Question: By this piece of code I'm generating multiple plots(PIE chats) in one pdf
'''
import matplotlib.pyplot as plt
from matplotlib.backends.backend_pdf import PdfPages
pp = PdfPages('long.pdf')
lists = [
([1, 3, 6], ["bells label", "whistles label", "pasta label"], 'title-1'),
([11, 3, 6, 5], ["red colour", "blue colour", "green colour", "back colour"], 'title-2')
]
for x_list,label_list,title in lists:
plt.figure(figsize=(2,2), dpi=100)
# plt.axes([0.1, 0.1, 0.8, 0.8])
plt.axis('equal')
explode = [0.2]
explode += [0 for x in range(len(x_list)-1)]
plt.pie(x_list, labels=label_list, explode=explode, autopct="%1.1f%%", startangle=90)
plt.title(title)
plt.savefig(pp, format='pdf')
# pp.savefig()
pp.close()
'''
but I'm getting output like this, very unclear/overlapped/stripped.
How can I fix this ?

PS: I need your expertise in this library.
How can I improve this in looking/structure ?
Any suggestion would be appreciated.
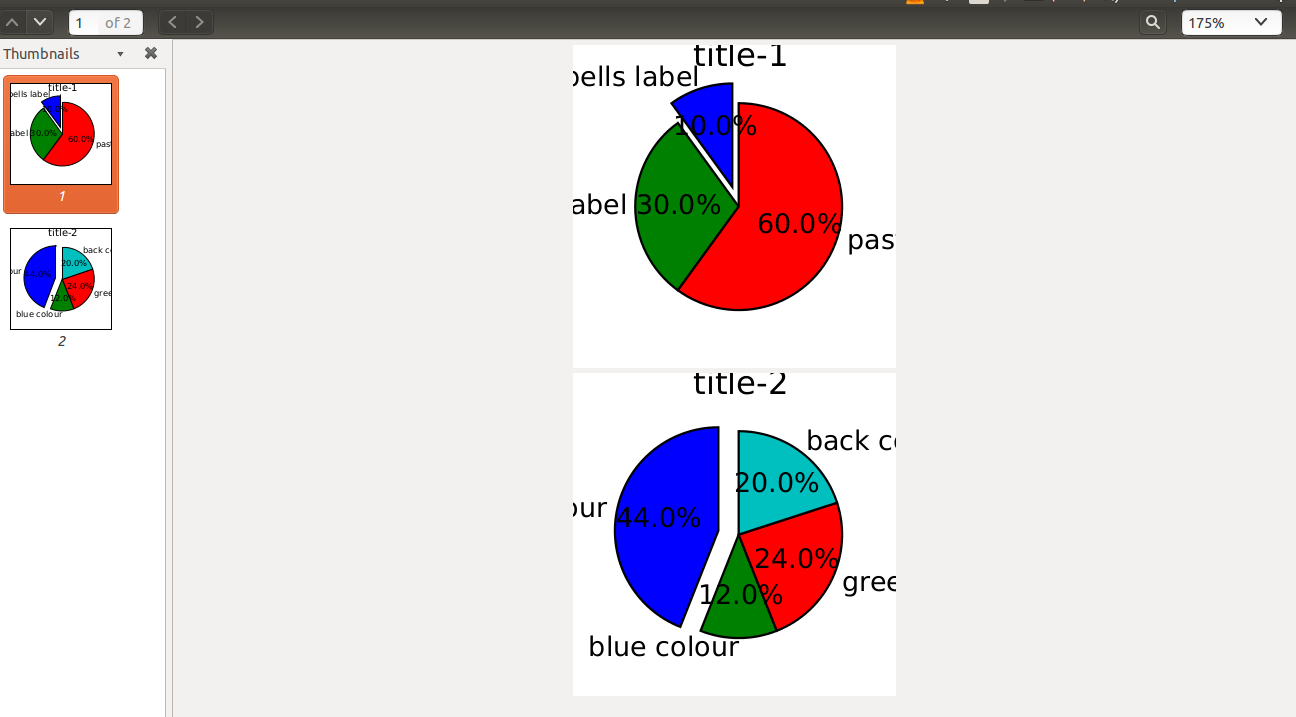
Answer: You need to use a text size compatible with your figure size.
Either you reduce text or increase figure size.
In addition, you can increase the pad of the sides (this reduces the space occupied by the figure and gives more place for the labels and titles.
For example:
'''
for x_list,label_list,title in lists:
figure(figsize=(4,4), dpi=100) # increase figure size
plt.axis('equal')
subplots_adjust(left=0.3, right=0.6) # give more space to the borders
explode = [0.2]
explode += [0 for x in range(len(x_list)-1)]
plt.pie(x_list, labels=label_list, explode=explode, autopct="%1.1f%%", startangle=90)
plt.title(title)
plt.savefig(pp, format='pdf')
pp.close()
'''
This produces the pdf below (exported to png). I exaggerated the padding and the figure size. You should fine tune it for your needs.